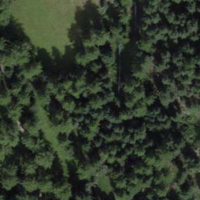
EUNIS habitat code: 43
Species observed at this site:
Periparus ater